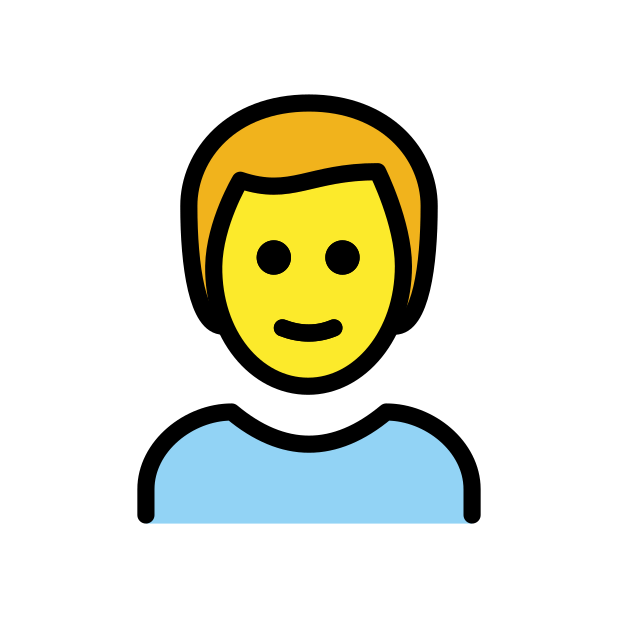
man